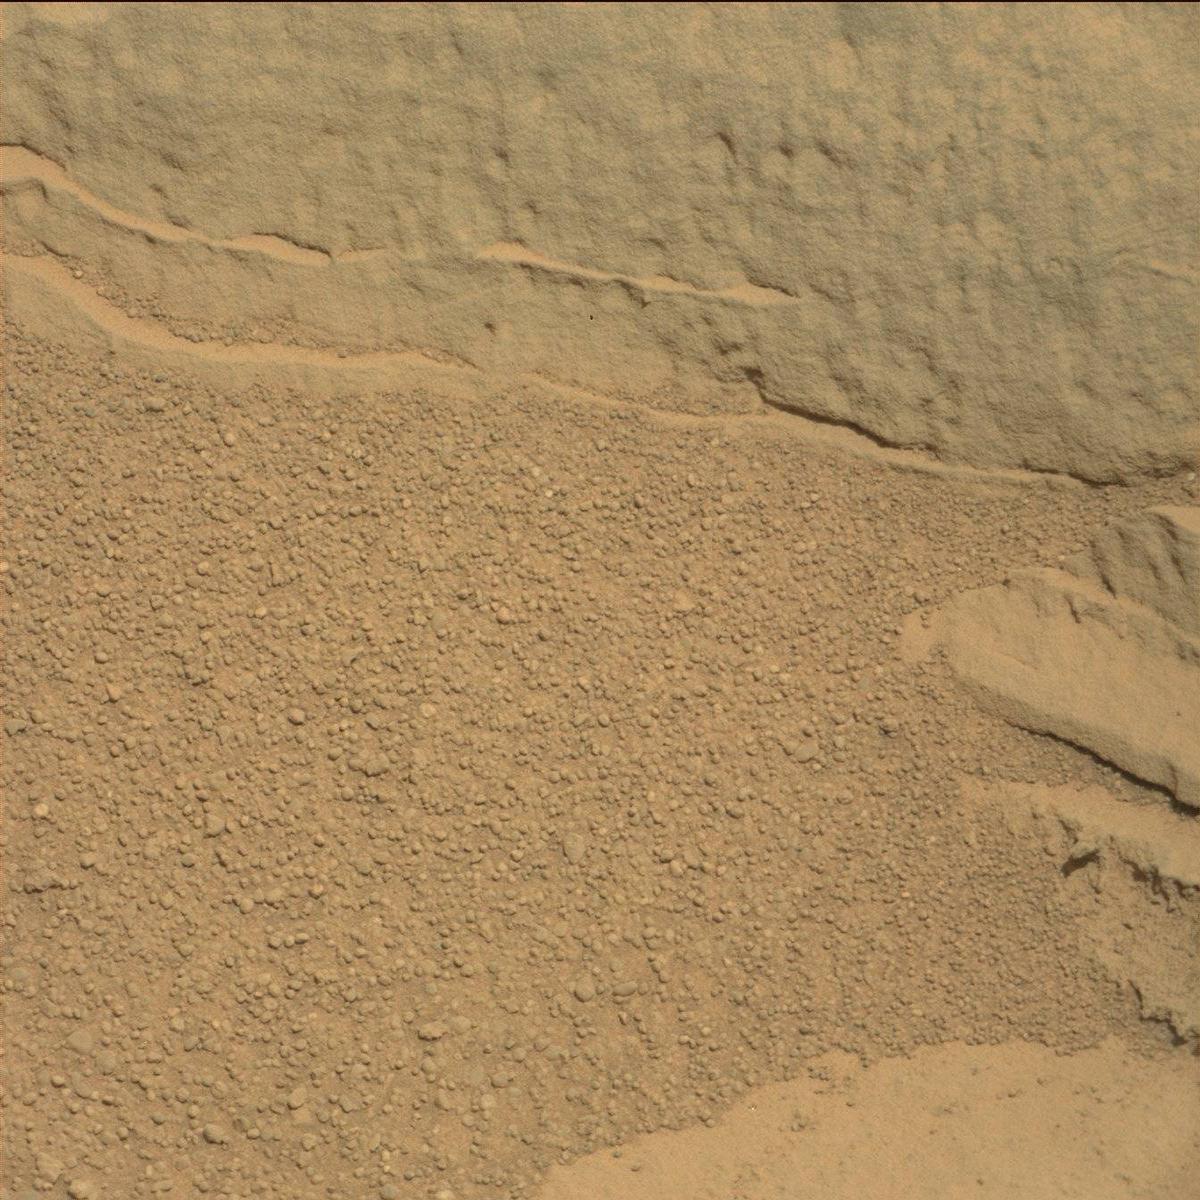
Terrain classes present: Bedrock, Sand / Soil